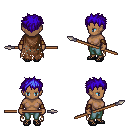
a pixel art fantasy rpg character, female body template, human, dark skin, brown tattered cape, teal pants, blue bedhead hairstyle, leather bracers, ghillies, spear, four views (front, back, left, right), 2x2 character sprite sheet, small pixel art, hard edges, no anti-aliasing